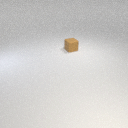
small brown rubber cube